Field crop: maize
Growth stage: 2
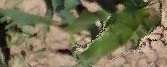
Species: maize